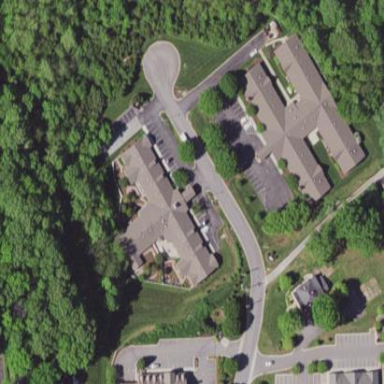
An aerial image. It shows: Nursing home.